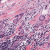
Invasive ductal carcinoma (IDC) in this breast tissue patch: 1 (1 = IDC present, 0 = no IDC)